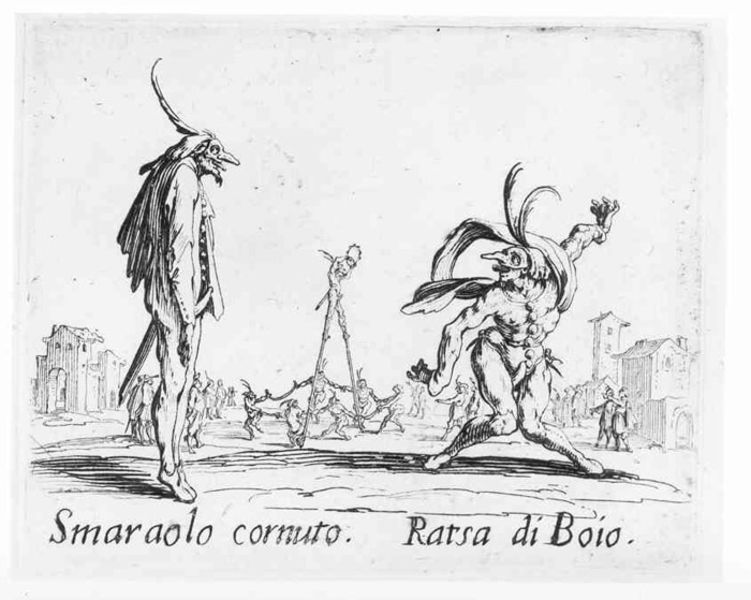
Titel: Smaraolo cornuto, Ratsa di Boio
Künstler: Jacques Callot
Standort: Karlsruhe
Institution: Staatliche Kunsthalle Karlsruhe
Schlagwörter: feder, gruppe, himmel, kampf, mann, nackt, umhang, vogel, menschen, stadt, fenster, frankreich, frau, geste, hintergrund, hut, männer, nase, schwarz, strasse, vordergrund, weiss, zeichnung, gebäude, haus, fest, leute, tanz, feier, mützen, federn, gesicht, stehen, horn, feld, häuser, figur, gewand, kostüm, mantel, pose, personen, blatt, tanzen, theater, england, kreis, turm, beine, schwanz, spanien, schrift, bogen, fassaden, italien, ort, venedig, zwei, zuschauer, grafik, graphik, markt, platz, zehenspitzen, figuren, karikatur, nasen, spitz, verkleidung, muskeln, zeigen, ring, surreal, tor, schauspiel, posen, penis, fühler, lumpen, maske, narr, narren, spott, druck, schraffur, stich, karrikatur, text, hässlich, posieren, stelzen, schuh, schuhspitzen, grimasse, zunge, faun, fabelwesen, kostüme, marktplatz, gaukler, verkrampft, reigen, schauspieler, karneval, zungen, tänzer, fratzen, schellen, groteske, vogelmann, akrobaten, artisten, italienisch, masken, venezianisch, stöcker, skurril, fauen, männeer, beuge, tierisch, callot, commedia, verkrümmt, bewegnung, di, verrenken, stiich, komödianten, lange nasen, kommödiant, smaraolo cornuto. ratsa di boio, smaraolo cornuto, stelzenläufer, ggaukler, karikatu, smaraolo, ratsa di boio, narrentanz, cornuto, ratsa, boio, geckenhaft, scaramouch, smaraolo cornuto ratsa, di boio, ratso di boio, diving comedia, smaraolo cornuto ratsa di boio, skinny